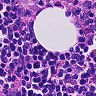
Metastatic tissue present: no